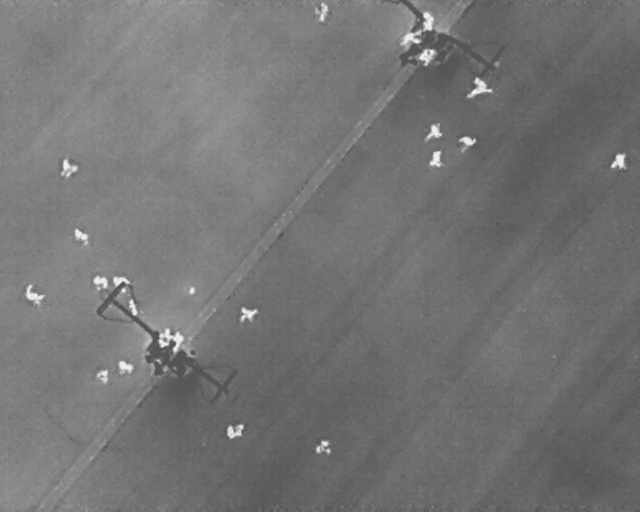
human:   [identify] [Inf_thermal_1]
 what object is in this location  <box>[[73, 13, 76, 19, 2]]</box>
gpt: <ref>1 large person at the top right</ref>

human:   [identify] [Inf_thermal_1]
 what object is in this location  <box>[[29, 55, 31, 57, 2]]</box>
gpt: <ref>1 small person at the center</ref>

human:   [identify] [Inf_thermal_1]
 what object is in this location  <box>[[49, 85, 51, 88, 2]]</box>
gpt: <ref>1 medium person at the bottom</ref>

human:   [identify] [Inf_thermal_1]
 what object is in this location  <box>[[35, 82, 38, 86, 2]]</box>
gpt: <ref>1 large person at the bottom</ref>